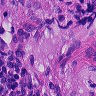
Metastatic tissue present: yes